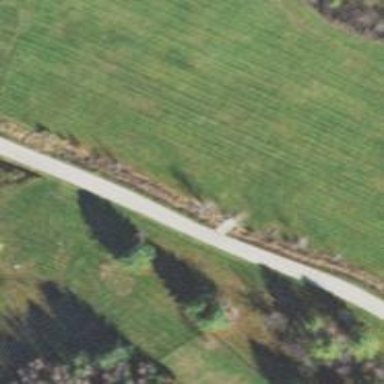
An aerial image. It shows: Seasonal minor road used for field access.